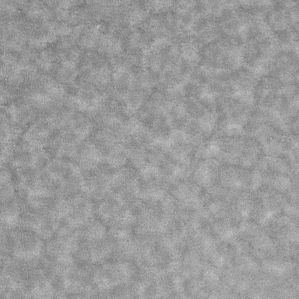
Label: frost